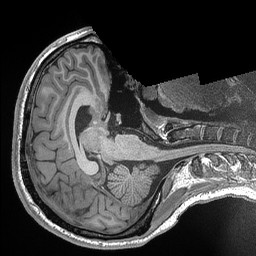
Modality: T1w
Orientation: axial
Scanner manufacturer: siemens
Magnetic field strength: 3 T
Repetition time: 2.3 s
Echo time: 0.00298 s